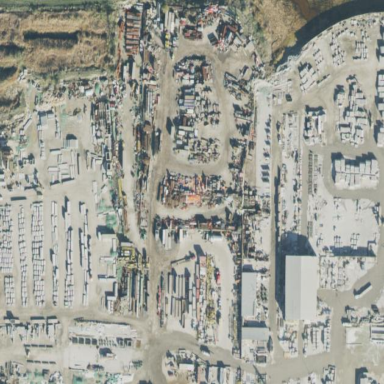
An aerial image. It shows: Industrial area.